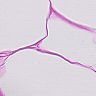
Metastatic tissue present: no